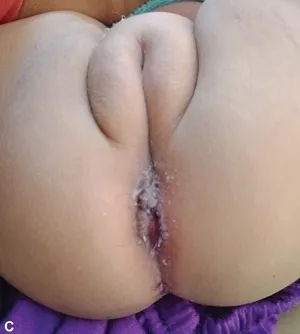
Operative steps of posterior sagittal anorectoplasty (PSARP) (continued). (
C
) Follow-up after 2 weeks.
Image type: medical_photograph (other_medical_photograph)